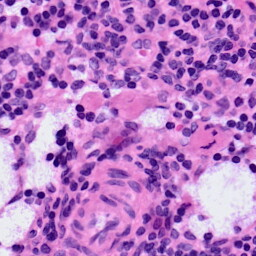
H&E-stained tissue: LymphNode